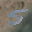
Label: 5